Field crop: maize
Growth stage: 2
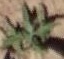
Species: atriplex